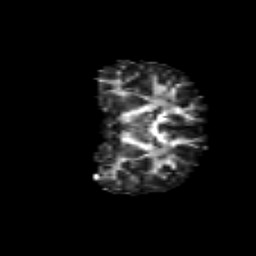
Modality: FA
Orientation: coronal
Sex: male
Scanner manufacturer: siemens
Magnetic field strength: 3 T
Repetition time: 5 s
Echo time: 0.071 s